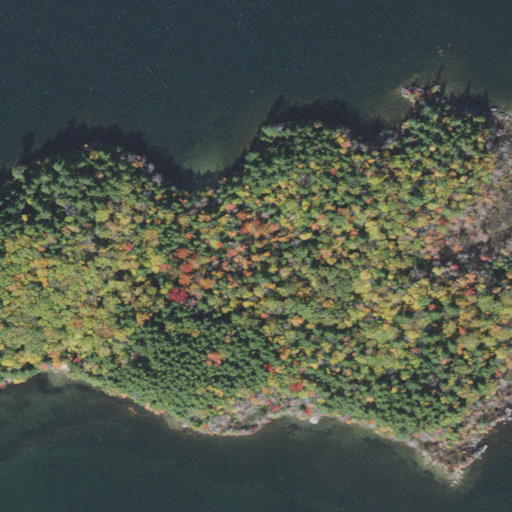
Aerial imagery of island in New Hampshire named Mooney Island containing open water, mixed forest, evergreen forest, woody wetlands, deciduous forest, and herbaceous wetlands